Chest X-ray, PA view. Patient: 63 years old, sex M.
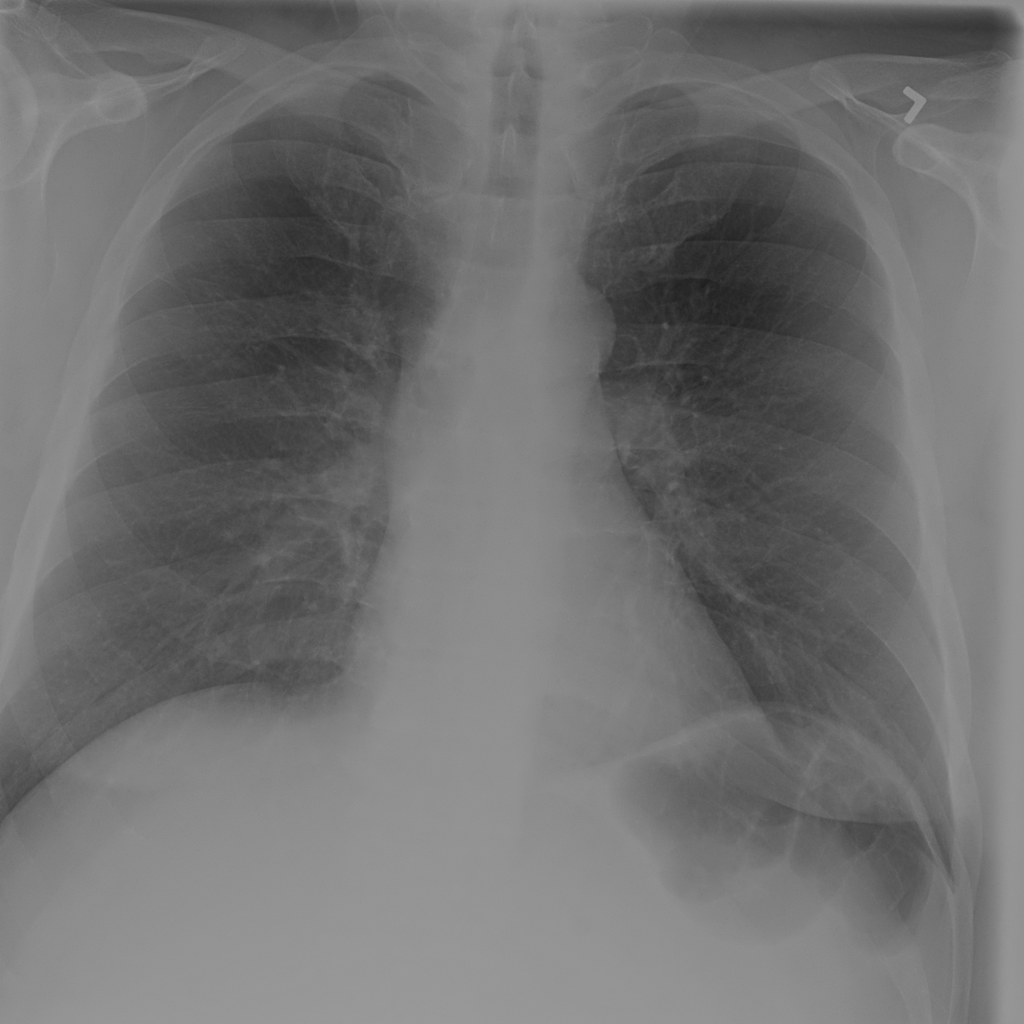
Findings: No Finding